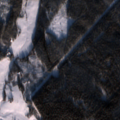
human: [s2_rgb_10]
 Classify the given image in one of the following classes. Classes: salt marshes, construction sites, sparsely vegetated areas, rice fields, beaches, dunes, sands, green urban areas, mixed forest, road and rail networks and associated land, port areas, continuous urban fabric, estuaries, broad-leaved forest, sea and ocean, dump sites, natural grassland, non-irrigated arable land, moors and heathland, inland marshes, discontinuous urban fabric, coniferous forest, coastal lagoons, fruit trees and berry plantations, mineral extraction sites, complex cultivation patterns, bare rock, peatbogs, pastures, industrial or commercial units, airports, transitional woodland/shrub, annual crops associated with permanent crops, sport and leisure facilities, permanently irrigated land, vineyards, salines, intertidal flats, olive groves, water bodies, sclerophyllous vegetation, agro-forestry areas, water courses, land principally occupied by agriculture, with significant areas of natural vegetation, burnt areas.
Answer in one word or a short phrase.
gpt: non-irrigated arable land, coniferous forest